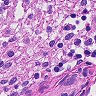
Metastatic tissue present: no